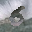
Label: 6